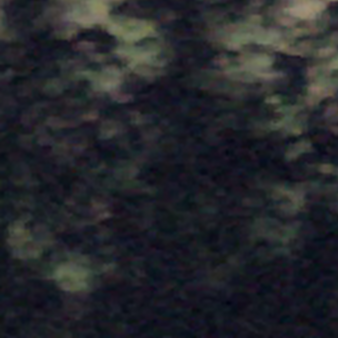
Label: other